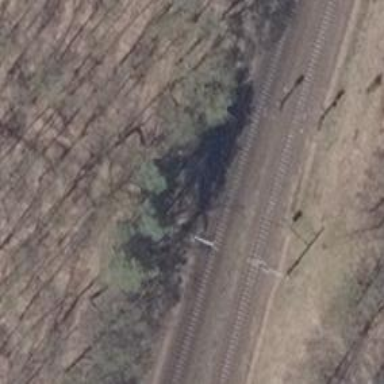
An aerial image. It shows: Milestone along the railway with catenary mast.